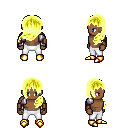
a pixel art fantasy rpg character, male body template, human, dark skin, steel arm armor, white pants, gold left-swept hairstyle, leather bracers, gold boots, four views (front, back, left, right), 2x2 character sprite sheet, small pixel art, hard edges, no anti-aliasing